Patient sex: F
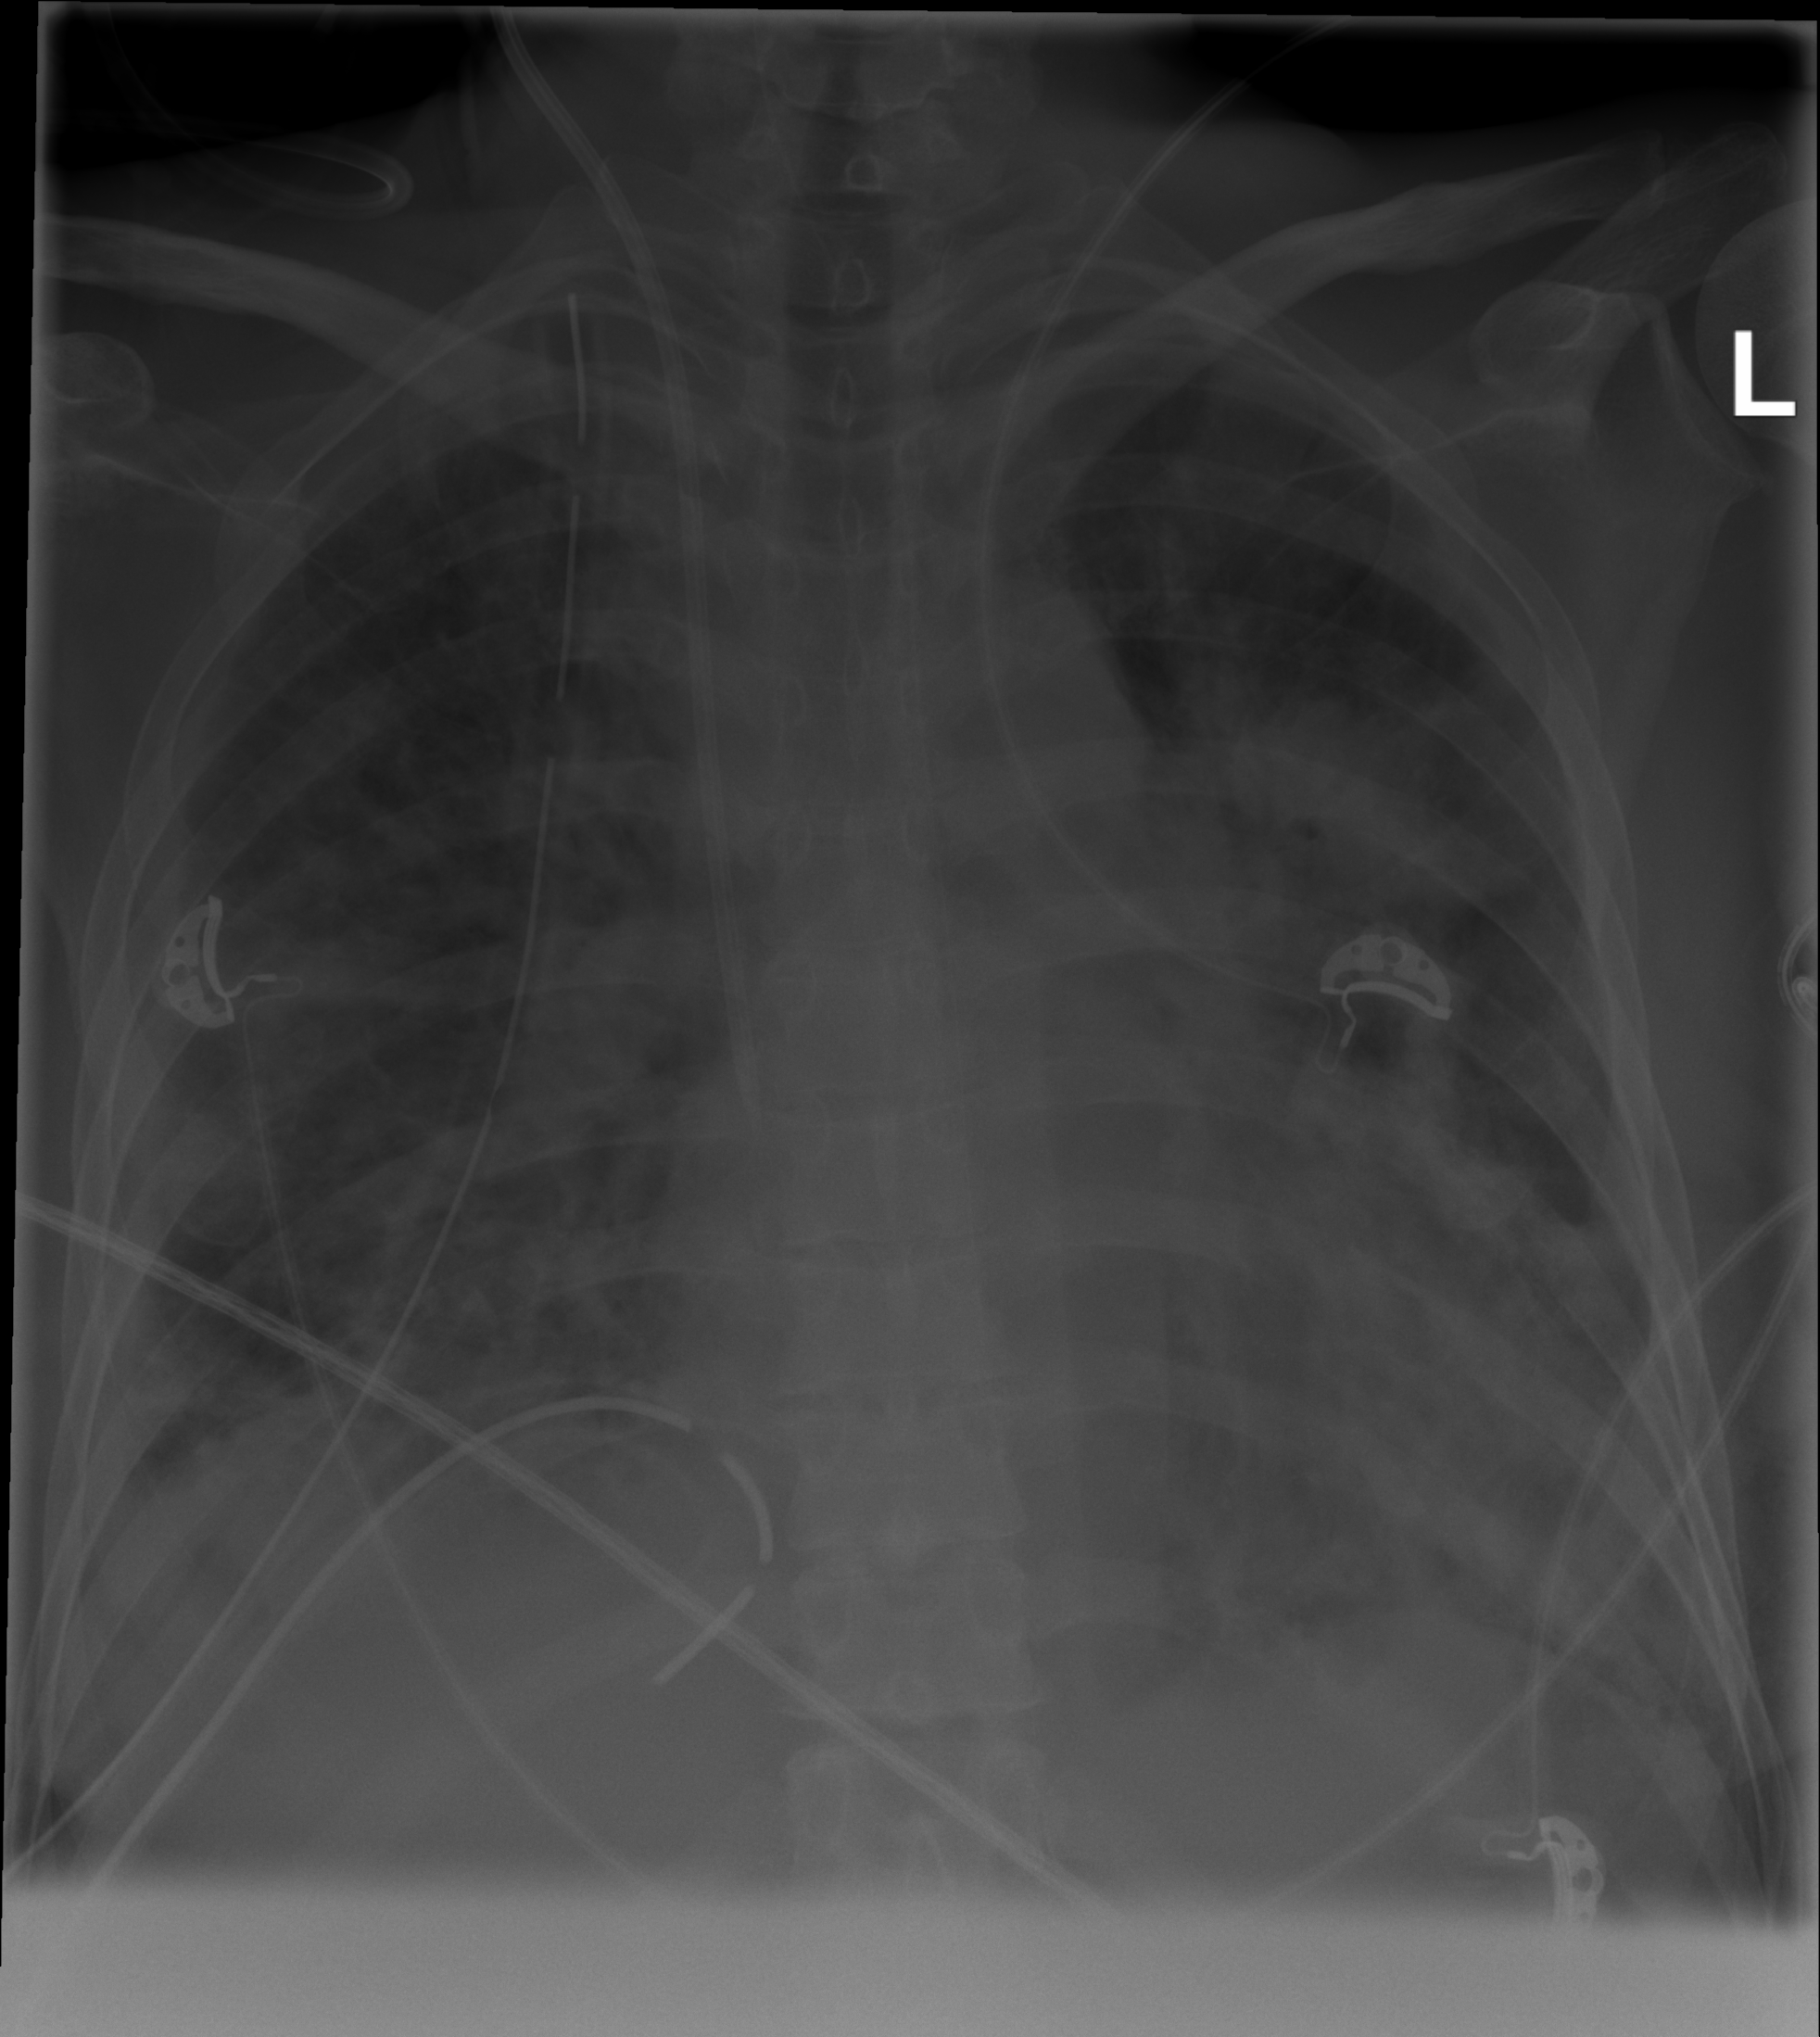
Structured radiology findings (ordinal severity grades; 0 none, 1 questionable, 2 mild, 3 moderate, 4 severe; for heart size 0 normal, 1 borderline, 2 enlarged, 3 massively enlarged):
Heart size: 1
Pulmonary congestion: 2
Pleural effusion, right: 2
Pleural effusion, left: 0
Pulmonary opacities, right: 3
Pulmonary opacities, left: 3
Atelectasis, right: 3
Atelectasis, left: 3